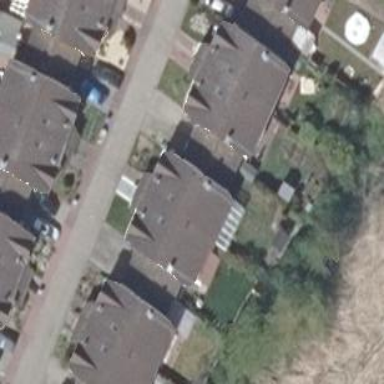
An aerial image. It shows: Semidetached house.